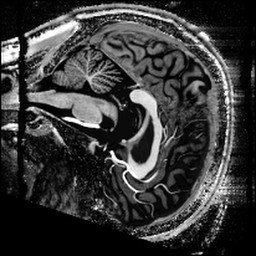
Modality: T1w
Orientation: sagittal
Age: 35
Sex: male
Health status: healthy
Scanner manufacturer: siemens
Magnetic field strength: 9.4 T
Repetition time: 9 s
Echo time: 0.0023 s